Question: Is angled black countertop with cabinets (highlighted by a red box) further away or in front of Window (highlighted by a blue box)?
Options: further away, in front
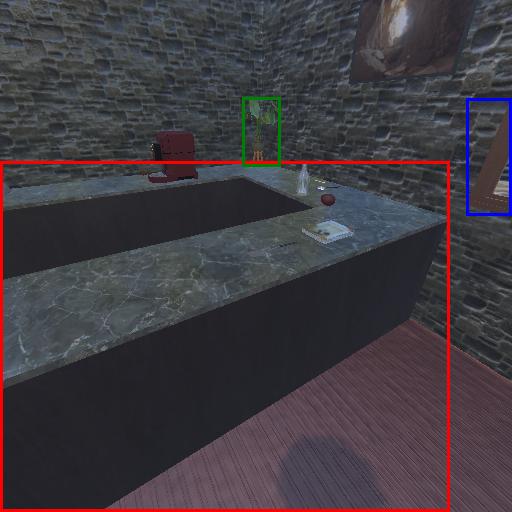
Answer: further away